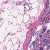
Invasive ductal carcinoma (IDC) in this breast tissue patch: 1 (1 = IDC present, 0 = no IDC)